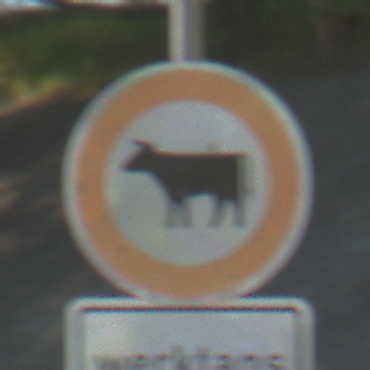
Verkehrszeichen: VerbotViehtrieb
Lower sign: ZeitangabenMitBeschraenkungAufWochentage1
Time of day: MorningAfternoon
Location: Outdoor (Nature)
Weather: PartlyCloudy
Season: NotSpecified
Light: Natural